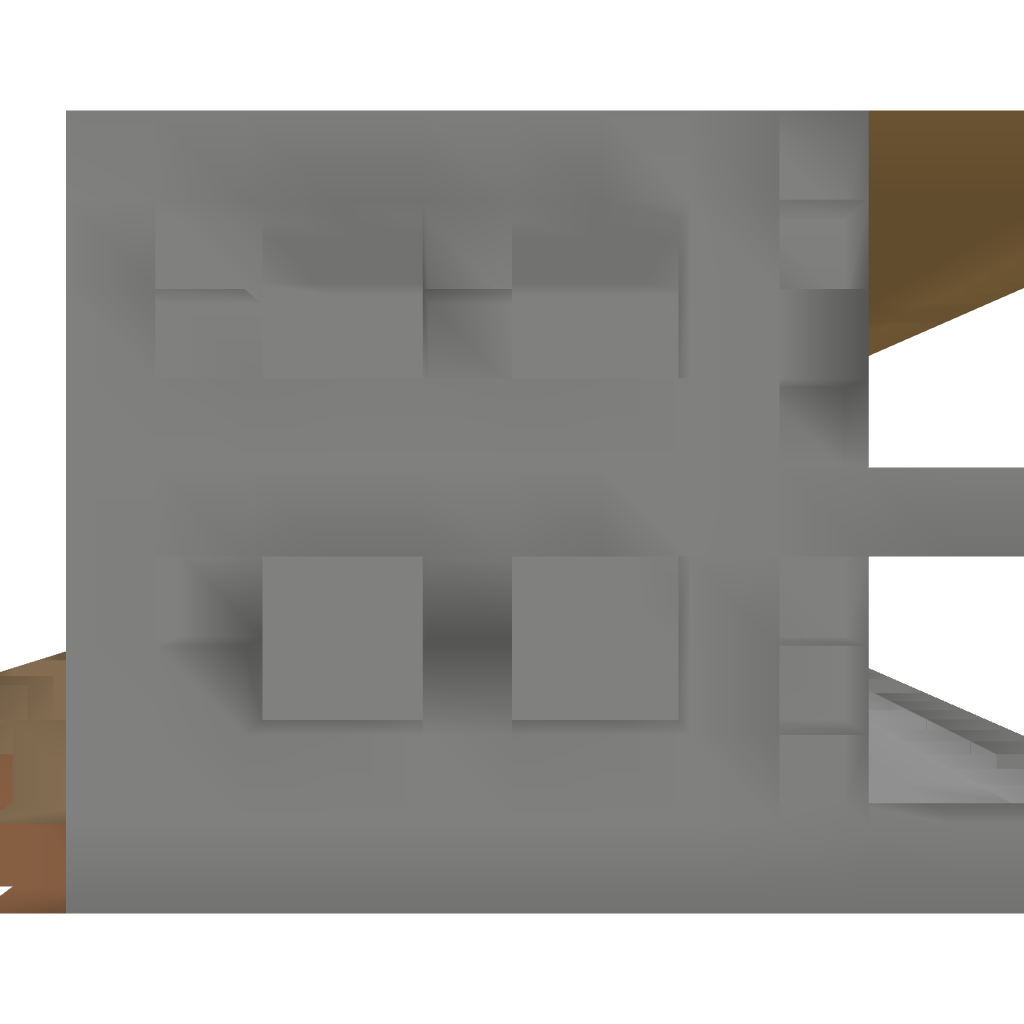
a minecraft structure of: g_motel1